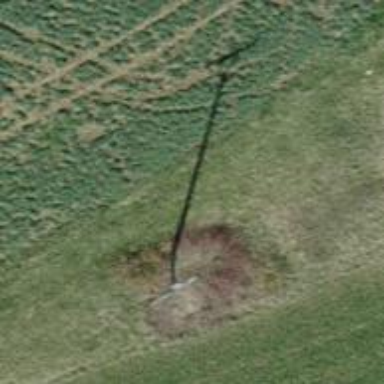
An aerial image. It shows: Power pole.